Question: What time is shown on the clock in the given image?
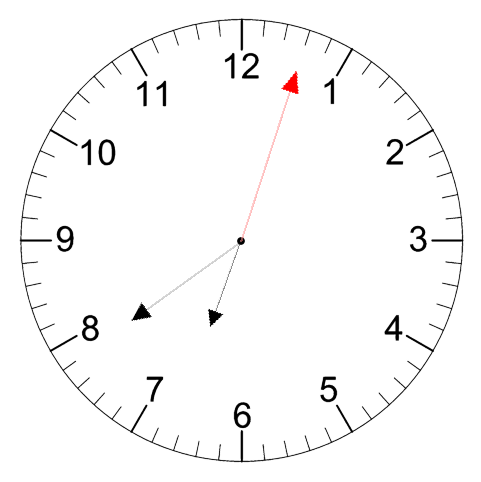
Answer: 06:39:03